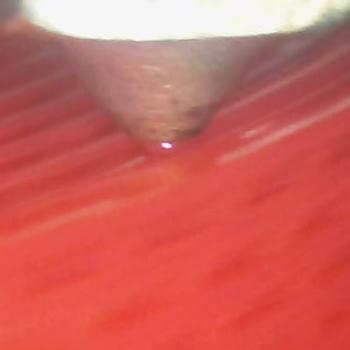
Flow rate: 200%